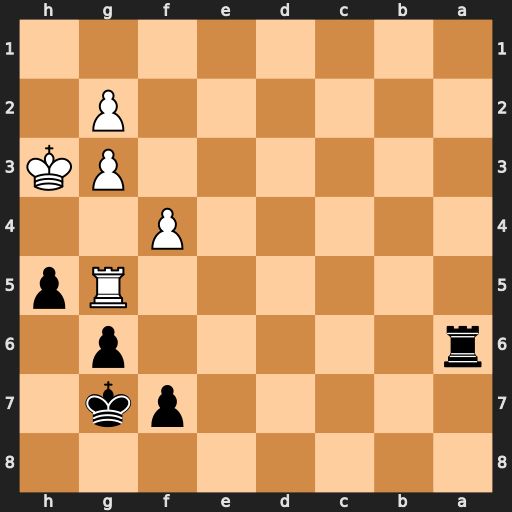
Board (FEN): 8/5pk1/r5p1/6Rp/5P2/6PK/6P1/8
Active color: b
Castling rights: -
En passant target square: -
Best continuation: f5 Kh2 Ra1 g4 hxg4